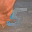
Label: 5